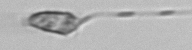
Label: Chaetoceros_throndsenii